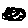
Label: cloud